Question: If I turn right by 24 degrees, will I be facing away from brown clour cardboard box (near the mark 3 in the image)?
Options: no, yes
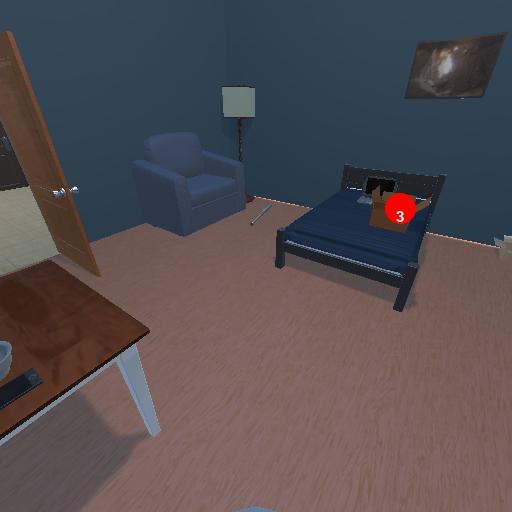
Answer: no